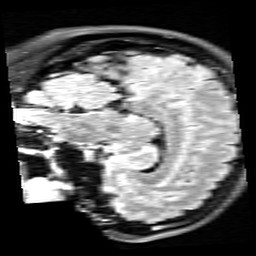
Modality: FLAIR
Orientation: sagittal
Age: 37
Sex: female
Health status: healthy
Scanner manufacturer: siemens
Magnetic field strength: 3 T
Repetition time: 9 s
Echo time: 0.088 s